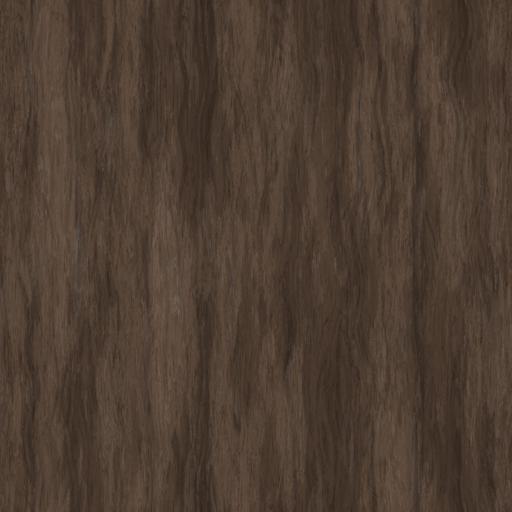
Tags: clean dark flat smooth wood wooden